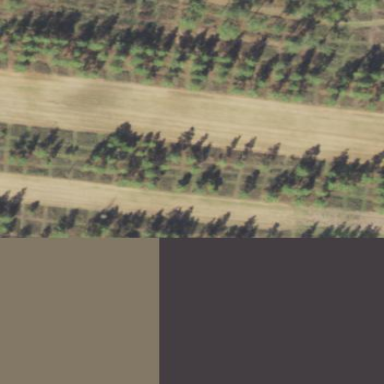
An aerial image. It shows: Orchard.